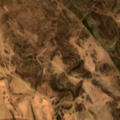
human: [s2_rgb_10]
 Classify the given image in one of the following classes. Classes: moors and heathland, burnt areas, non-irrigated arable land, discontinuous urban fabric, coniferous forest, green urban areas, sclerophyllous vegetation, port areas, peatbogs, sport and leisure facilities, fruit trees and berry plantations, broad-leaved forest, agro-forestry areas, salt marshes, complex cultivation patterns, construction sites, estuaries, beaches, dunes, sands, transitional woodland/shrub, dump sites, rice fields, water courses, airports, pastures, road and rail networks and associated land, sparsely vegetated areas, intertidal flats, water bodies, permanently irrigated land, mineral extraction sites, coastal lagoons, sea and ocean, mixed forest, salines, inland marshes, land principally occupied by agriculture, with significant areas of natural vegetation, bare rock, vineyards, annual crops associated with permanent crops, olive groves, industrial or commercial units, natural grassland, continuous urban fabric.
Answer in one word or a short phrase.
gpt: non-irrigated arable land, land principally occupied by agriculture, with significant areas of natural vegetation, transitional woodland/shrub